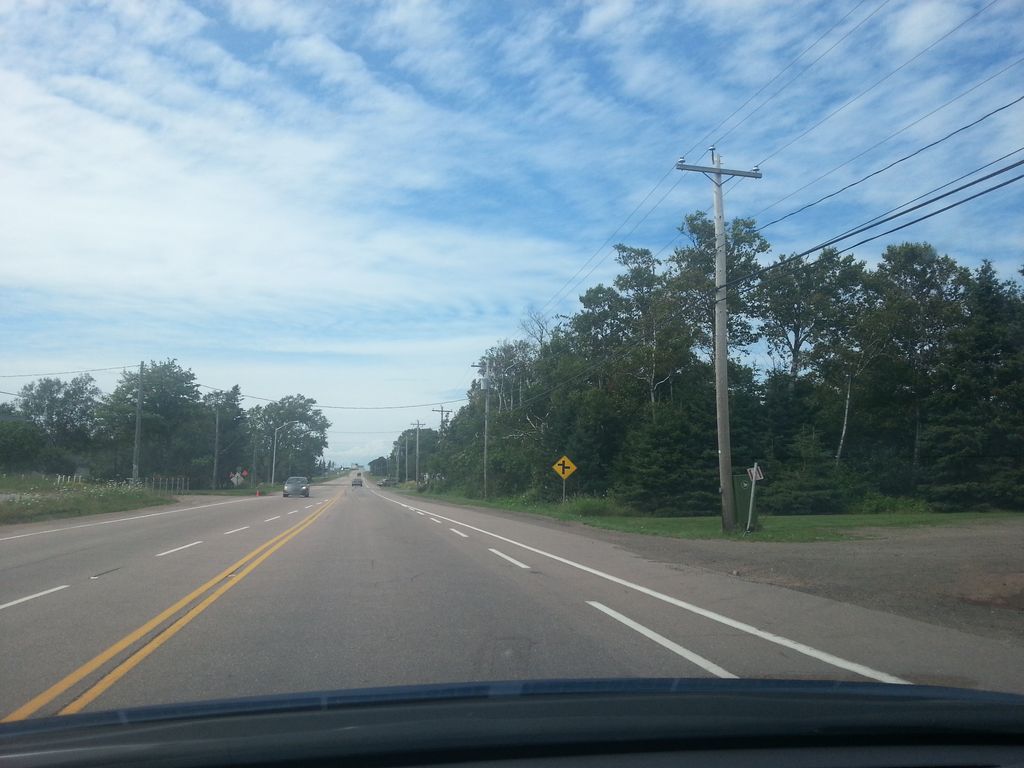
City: charlottetown